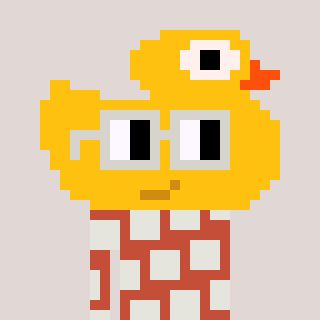
a pixel art character with square light gray glasses, a ducky-shaped head and a rust-colored body on a warm background